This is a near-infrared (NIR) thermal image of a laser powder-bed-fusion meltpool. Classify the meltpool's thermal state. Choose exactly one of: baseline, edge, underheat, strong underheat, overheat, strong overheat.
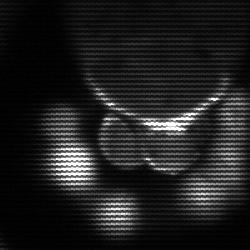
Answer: baseline